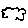
Label: cloud